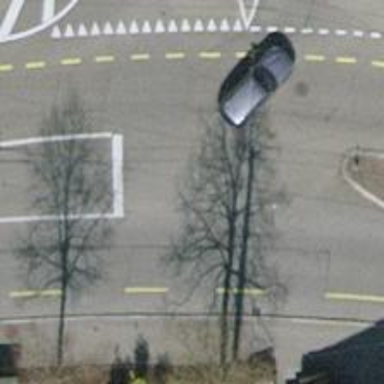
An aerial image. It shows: Secondary road with asphalt surface. There is trolley wire present. The road also has designated lane for cycling in both directions.